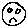
Label: smiley face